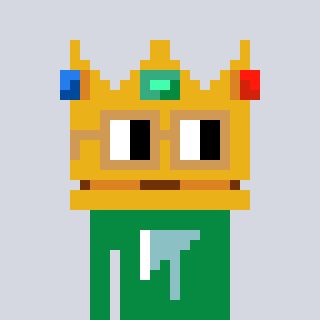
a pixel art character with square brown glasses, a crown-shaped head and a green-colored body on a cool background